Field crop: tomato
Growth stage: 1
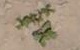
Species: portulaca